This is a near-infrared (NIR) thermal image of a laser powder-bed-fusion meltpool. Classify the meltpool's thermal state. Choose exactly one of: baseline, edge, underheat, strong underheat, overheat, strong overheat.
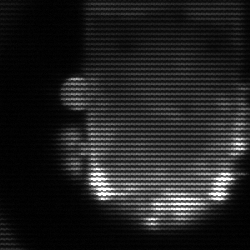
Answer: baseline